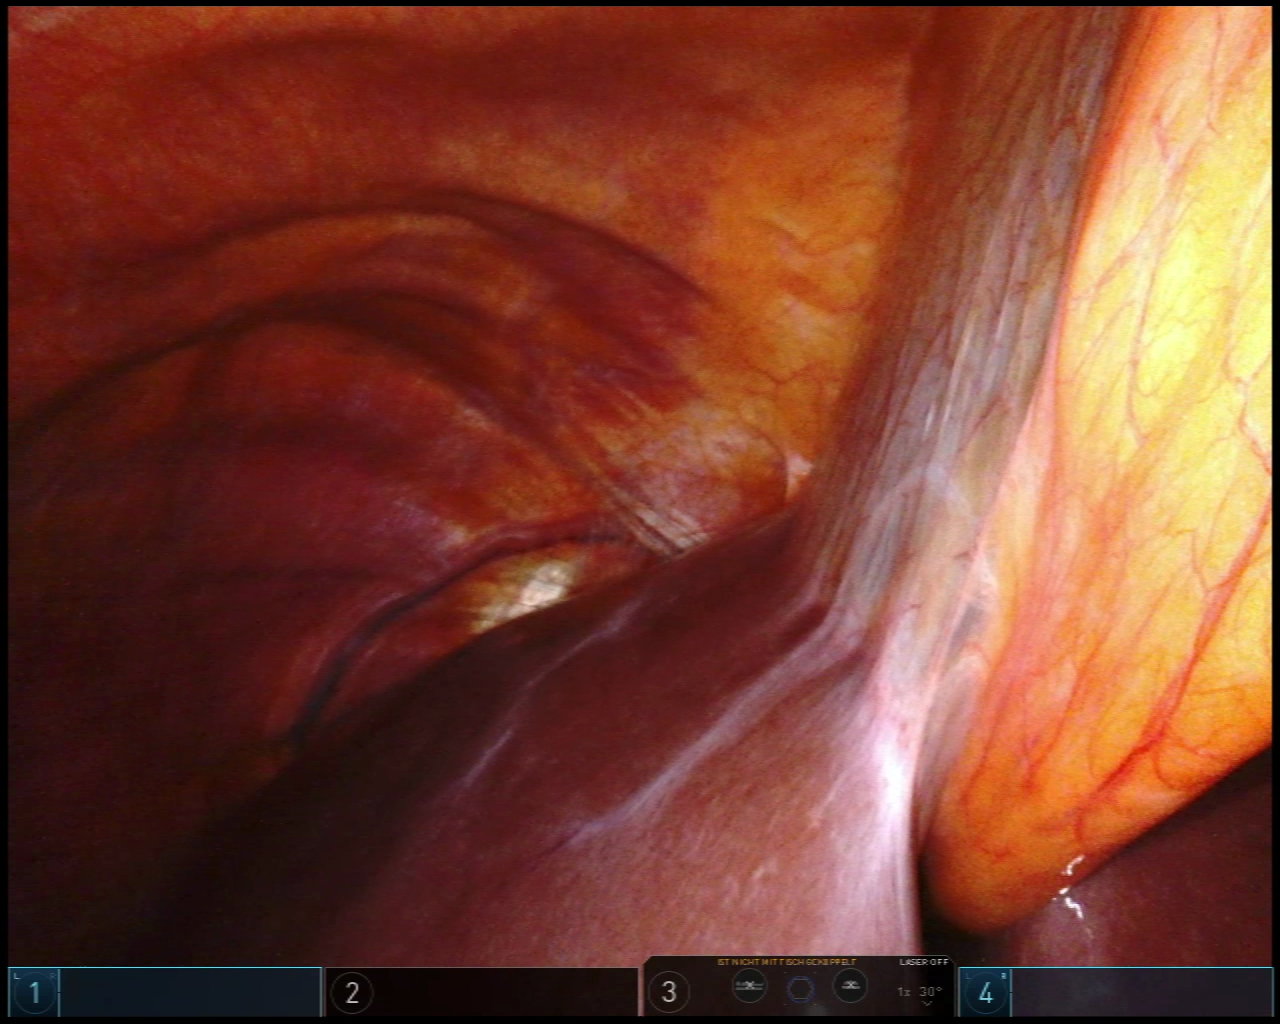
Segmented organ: liver
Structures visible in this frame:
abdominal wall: yes
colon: no
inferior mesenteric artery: no
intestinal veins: no
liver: yes
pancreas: no
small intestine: no
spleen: no
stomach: no
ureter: no
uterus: no
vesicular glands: no